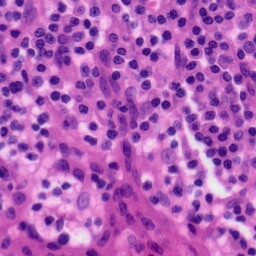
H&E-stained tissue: Tonsil